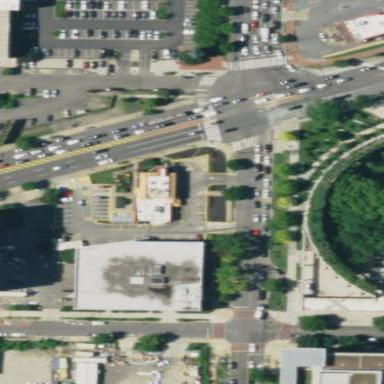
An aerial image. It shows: Retail area.